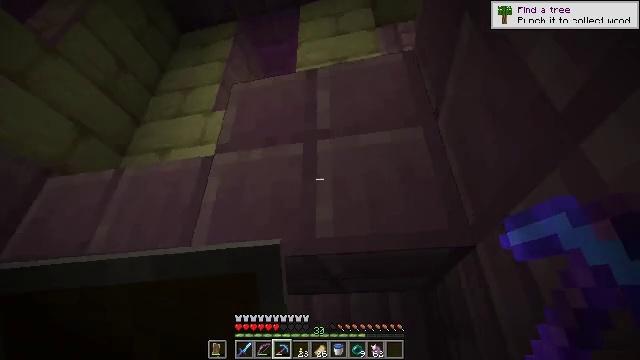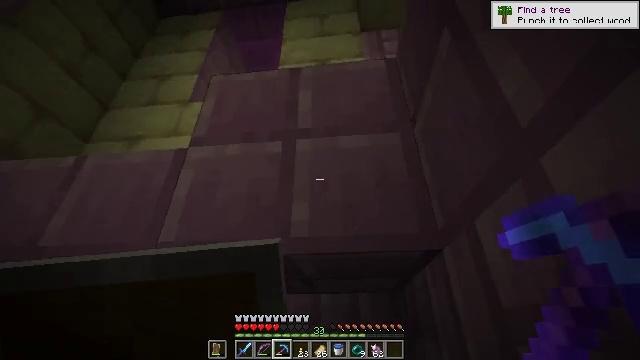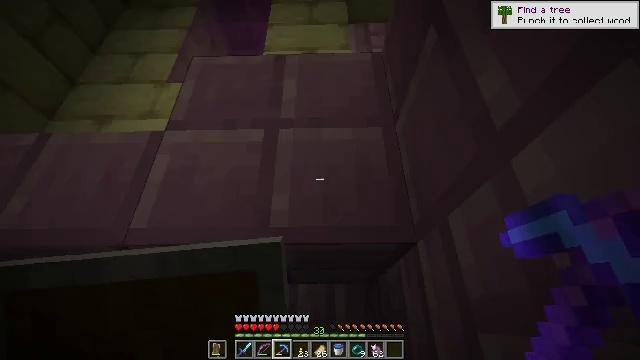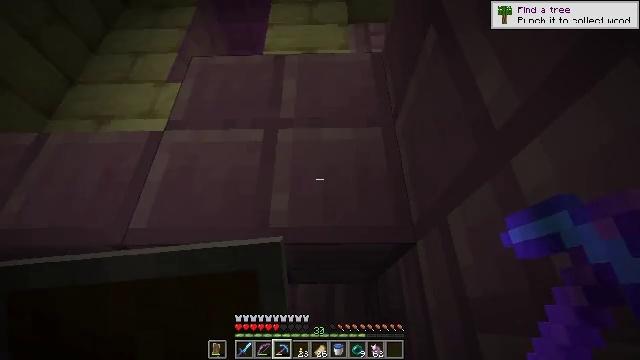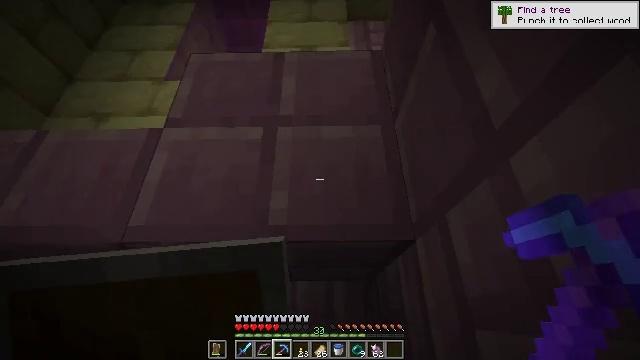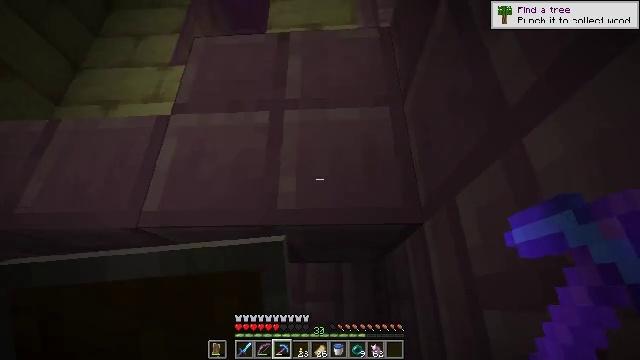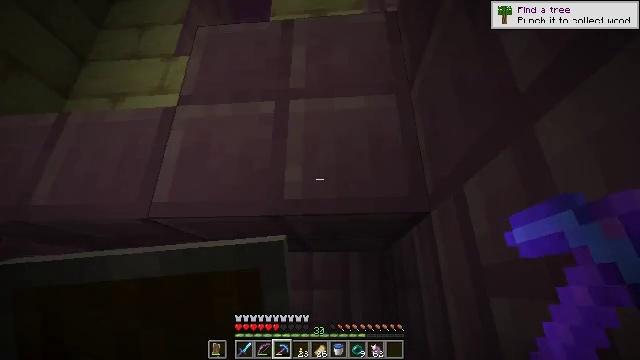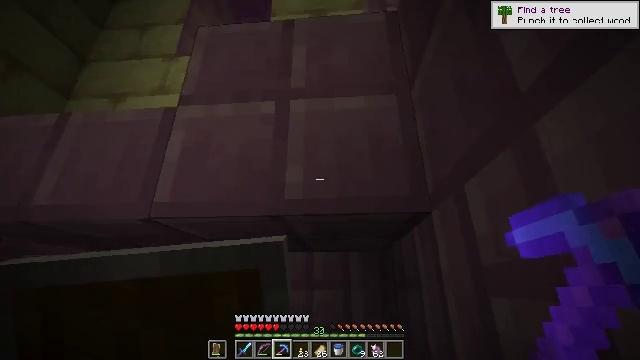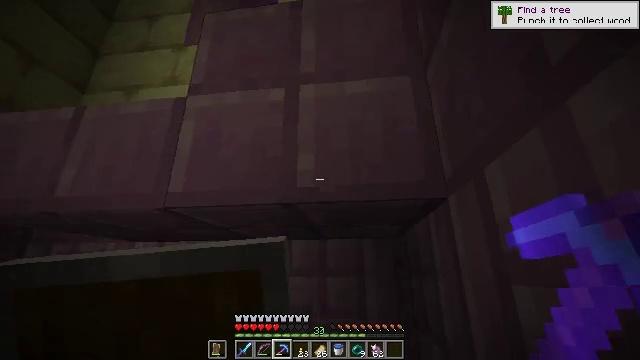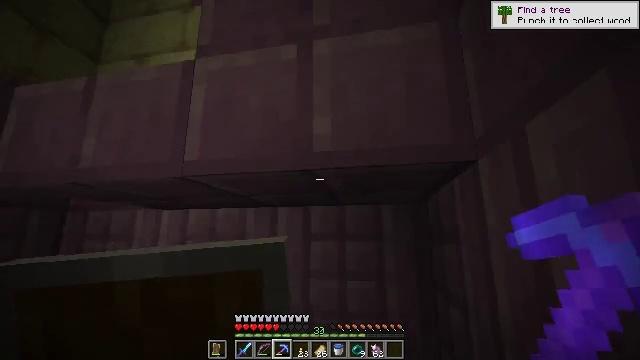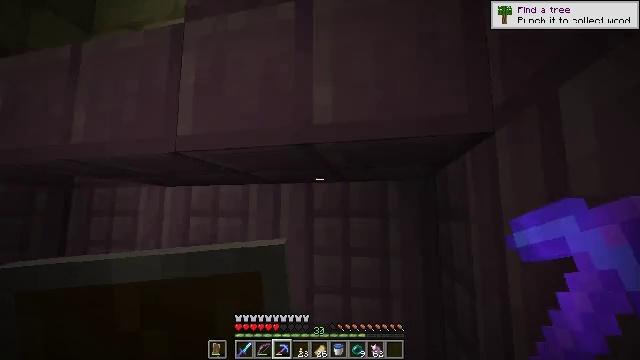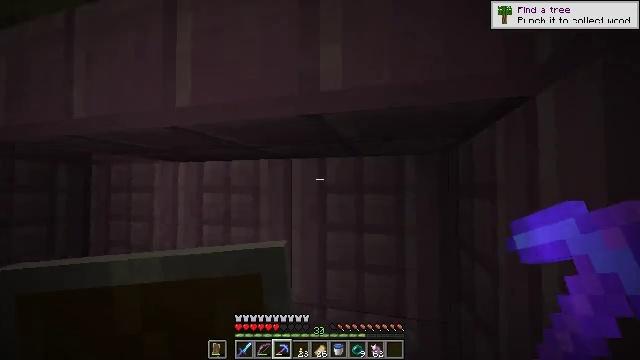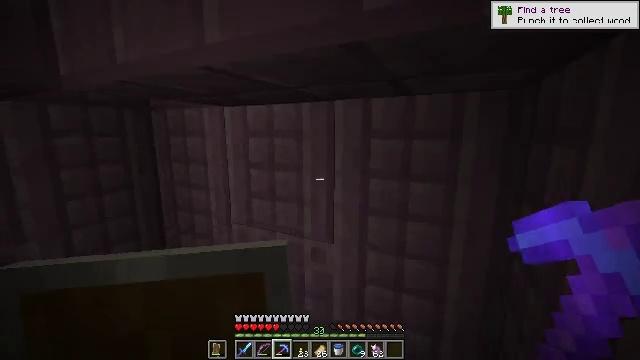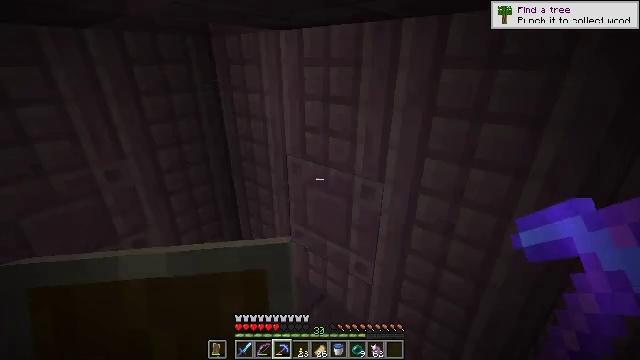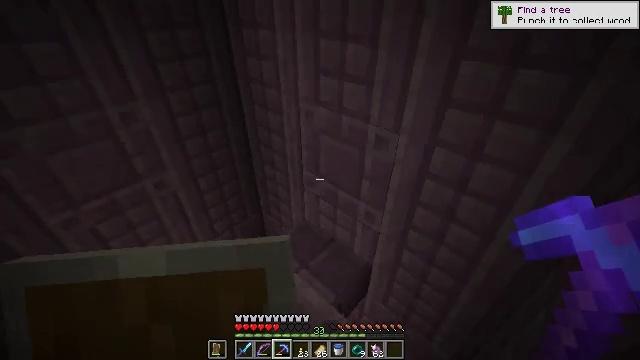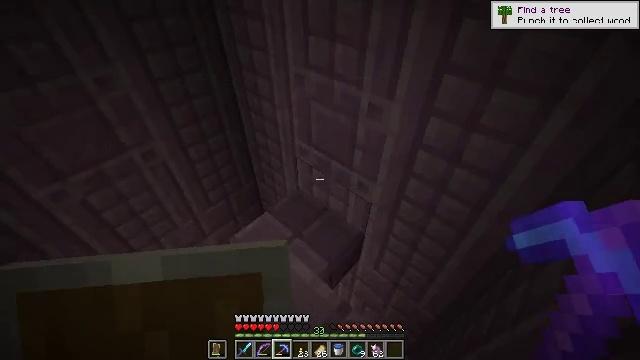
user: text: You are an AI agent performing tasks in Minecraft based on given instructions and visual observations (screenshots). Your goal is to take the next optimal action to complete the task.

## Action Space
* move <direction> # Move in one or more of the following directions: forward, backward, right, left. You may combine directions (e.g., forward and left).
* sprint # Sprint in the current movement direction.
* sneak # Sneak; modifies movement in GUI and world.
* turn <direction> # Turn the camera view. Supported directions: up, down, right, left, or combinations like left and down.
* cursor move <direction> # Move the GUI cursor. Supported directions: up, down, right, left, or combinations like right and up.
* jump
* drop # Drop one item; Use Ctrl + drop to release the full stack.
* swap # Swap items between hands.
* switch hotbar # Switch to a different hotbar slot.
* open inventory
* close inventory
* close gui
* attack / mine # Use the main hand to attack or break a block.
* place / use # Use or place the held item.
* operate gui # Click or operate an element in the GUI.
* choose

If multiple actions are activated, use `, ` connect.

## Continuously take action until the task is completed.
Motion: motion action
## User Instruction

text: Attack the purpur block to obtain it.
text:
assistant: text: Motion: sneak, turn right
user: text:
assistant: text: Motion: sneak, turn right and down
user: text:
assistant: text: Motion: sneak
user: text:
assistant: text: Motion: sneak
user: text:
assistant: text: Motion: sneak, turn left and down
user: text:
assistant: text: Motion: sneak, turn left and down
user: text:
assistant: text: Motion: sneak
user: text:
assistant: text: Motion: move forward, sneak, turn left and down
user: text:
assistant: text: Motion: move forward, sneak, turn left and down
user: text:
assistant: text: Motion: move forward and move right, sneak, turn left and down
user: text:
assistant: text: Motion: move forward and move right, sneak, turn left and down
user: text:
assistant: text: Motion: move right, sneak, turn left and down
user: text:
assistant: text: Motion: move right, sneak, turn left and down
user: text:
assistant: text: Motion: move right, sneak, turn left and down
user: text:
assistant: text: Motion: move forward and move right, sneak, turn down
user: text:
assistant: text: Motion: move forward and move right, sneak
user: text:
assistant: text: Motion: move forward and move right, sneak
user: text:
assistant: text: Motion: move forward and move right, sneak
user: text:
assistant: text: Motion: move forward and move right, sneak
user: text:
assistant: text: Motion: move forward and move right, sneak
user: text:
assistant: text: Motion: move forward and move right, sneak, turn up
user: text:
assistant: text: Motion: move forward and move right, sneak, turn right and up
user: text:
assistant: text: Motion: move right, sneak, turn right and up
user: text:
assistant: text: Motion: move left, sneak, turn right and up
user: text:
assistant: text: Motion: move left, sneak, turn right and up
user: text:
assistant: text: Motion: move back and move left, sneak, turn right and up
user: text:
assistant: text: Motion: move back and move left, sneak, turn right and up
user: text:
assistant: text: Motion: move back, sneak
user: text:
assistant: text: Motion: move back, sneak
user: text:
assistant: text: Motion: move back, sneak, turn right and down